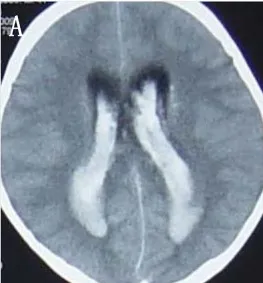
(A,B) Intraventricular hemorrhage was noted on initial computed tomography (CT), and subsequent magnetic resonance imaging (MRI) revealed multiple signal-void vascular structures in the lateral ventricle with enlarged aneurysmal structures.
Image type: radiology (ct)